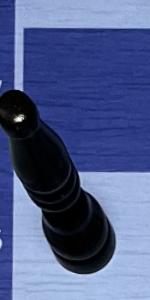
Label: Bishop_Black